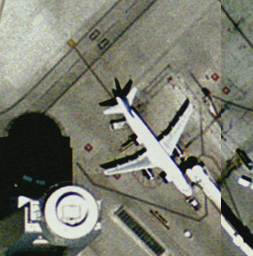
Label: airplane